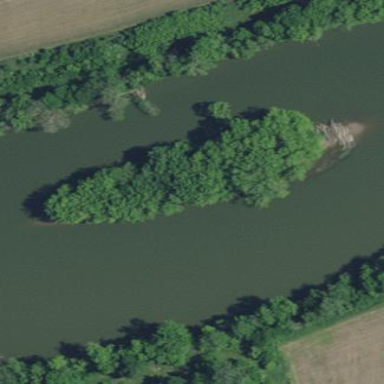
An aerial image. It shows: Islet.